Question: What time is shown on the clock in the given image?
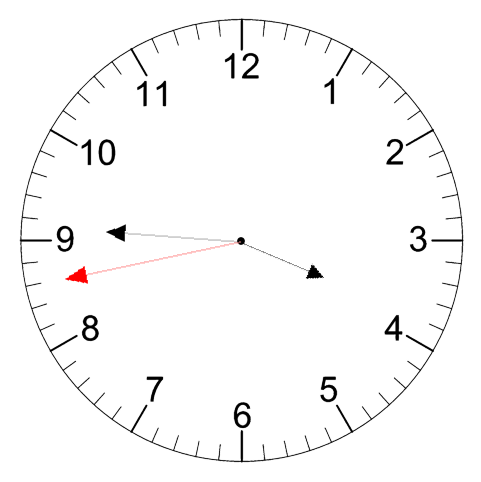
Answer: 03:45:43